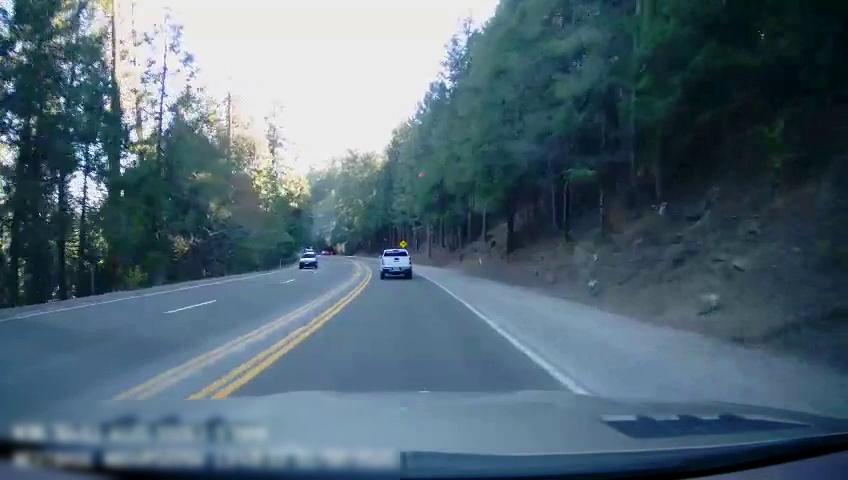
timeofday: Day
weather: Sunny
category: Drivable Space
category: Vehicles | SUV
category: Vehicles | Truck
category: Lanes | Alternate Lane
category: Lanes | Current Lane
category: Lanes | Current Lane
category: Lanes | Opposite Lane
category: Lanes | Opposite Lane
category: Lanes | Opposite Lane
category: Lanes | Opposite Lane